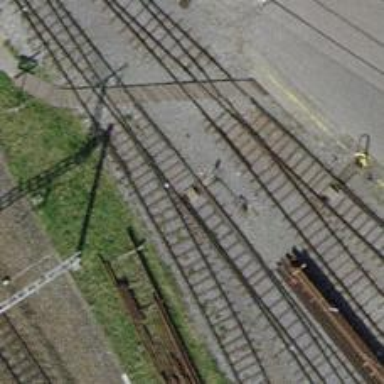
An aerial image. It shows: Railway switch.